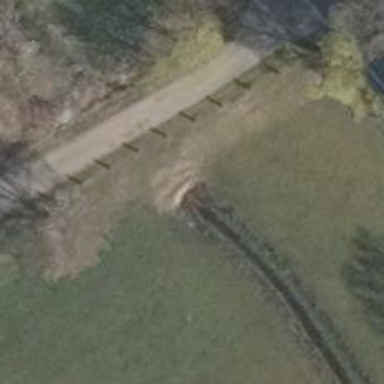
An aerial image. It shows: Culvert tunnel.